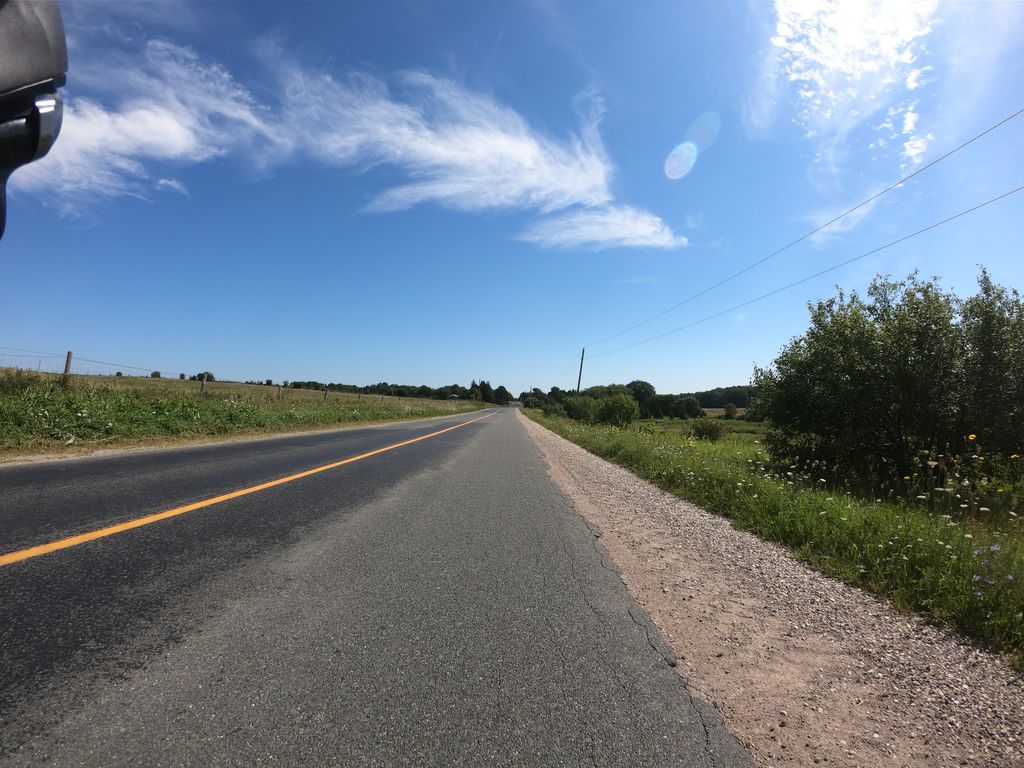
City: kitchener-waterloo